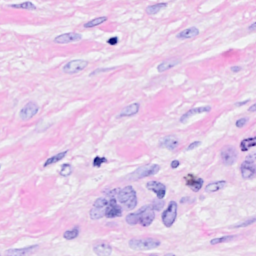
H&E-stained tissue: Breast